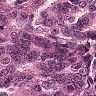
Metastatic tissue present: yes